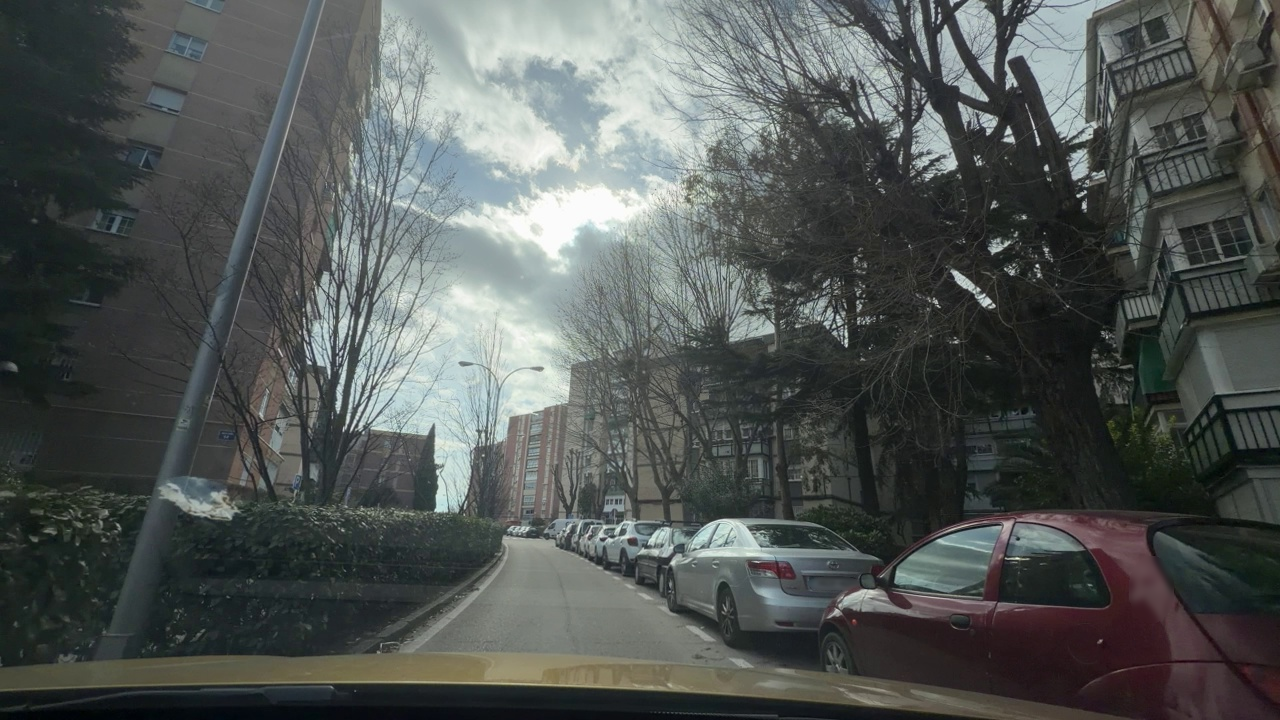
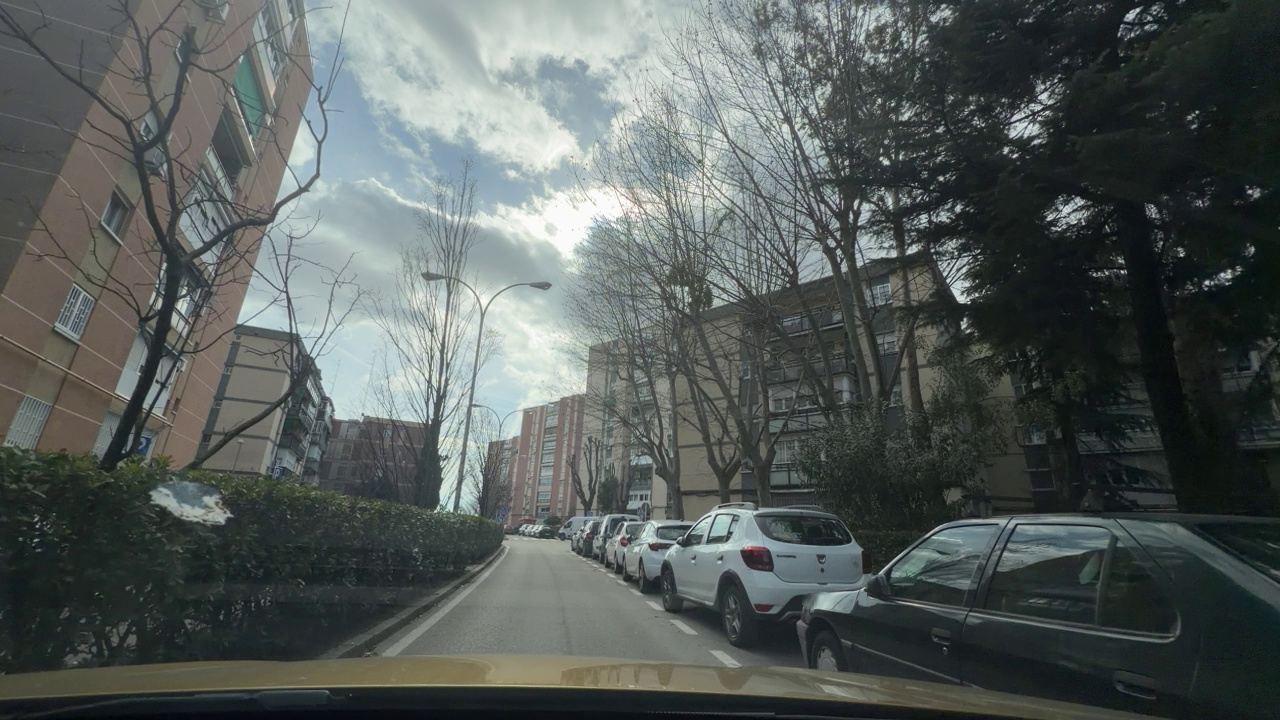
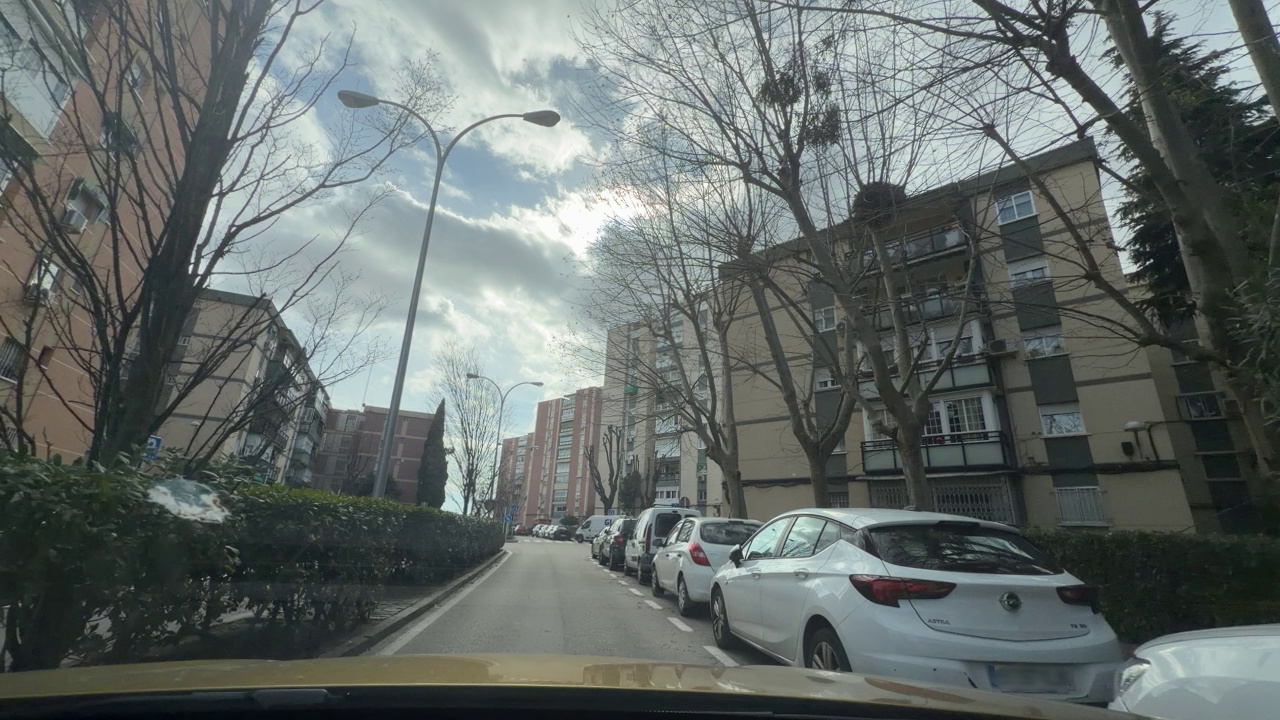
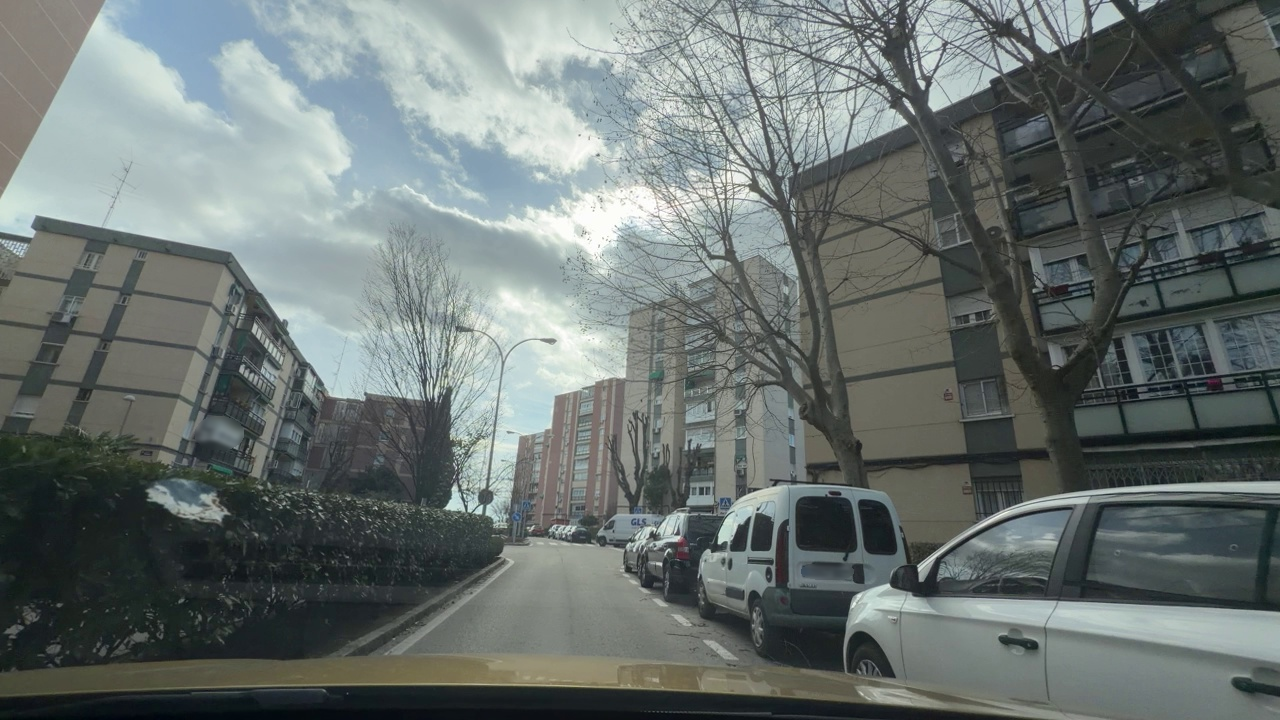
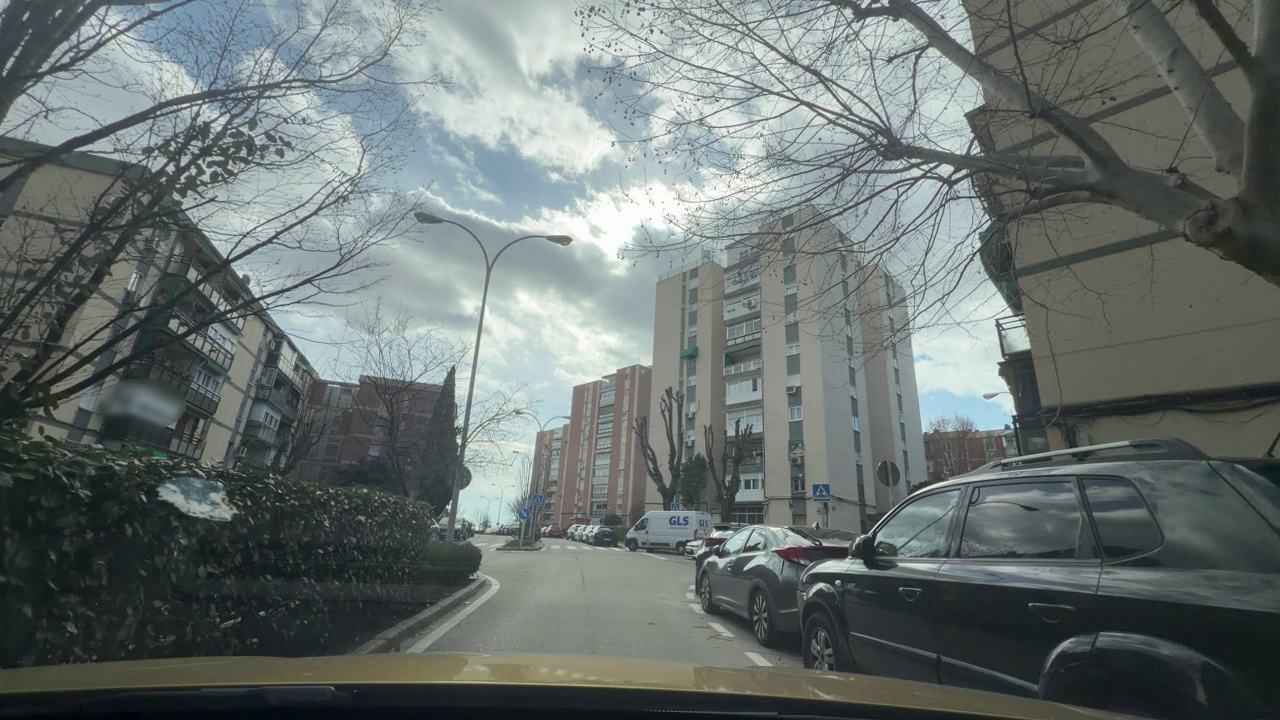
Situation: empty
Question: Is a temporary reduced speed limit sign visible in the scene?
Answer: No
Reasoning: No construction signs are visible ahead

Situation: empty
Question: Is there any discontinuity in the ego lane ahead?
Answer: Yes
Reasoning: Lane markings ahead are interrupted, indicating an intersection

Situation: empty
Question: Is any vehicle or pedestrian crossing the path of the ego vehicle from a different direction?
Answer: No
Reasoning: No other objects and cars are visible in the image, the path is clear

Situation: empty
Question: Is there a vehicle ahead in the ego lane traveling in the same direction as the ego vehicle?
Answer: No
Reasoning: The ego vehicle is travelling in a one lane road, no other vehicle is possible to travel in the same direction